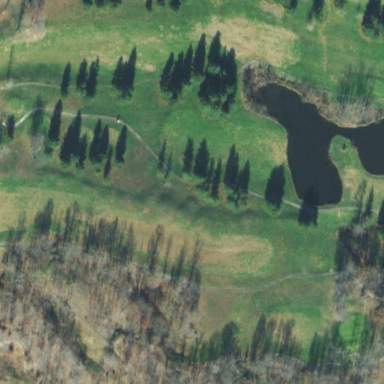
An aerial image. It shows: Water hazard in golf course. The hazard is natural water feature.